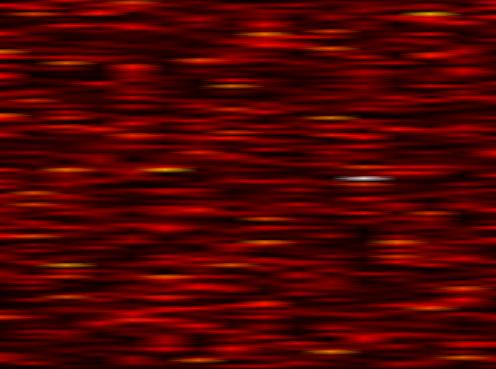
Label: UFMC